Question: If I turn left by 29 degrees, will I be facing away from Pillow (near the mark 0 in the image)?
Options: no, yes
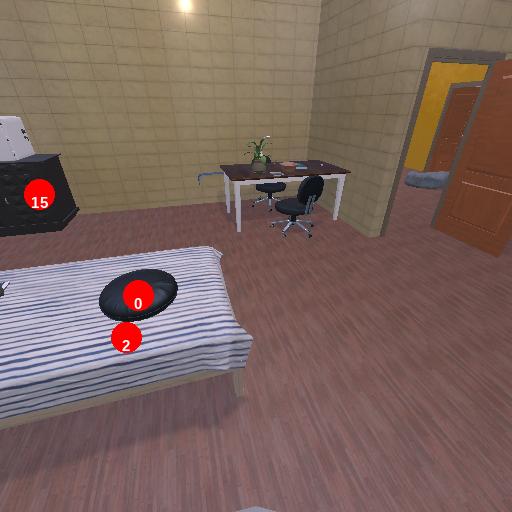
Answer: no